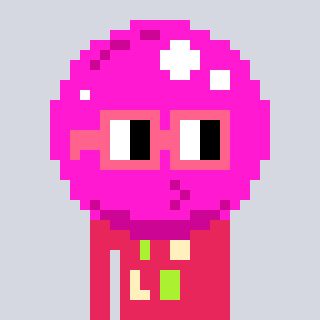
a pixel art character with square pink glasses, a bubblegum-shaped head and a redpinkish-colored body on a cool background